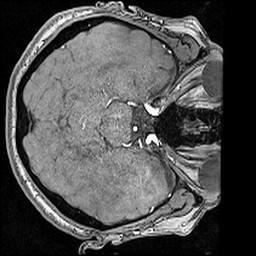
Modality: angio
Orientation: axial
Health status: ill
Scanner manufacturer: siemens
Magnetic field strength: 3 T
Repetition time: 0.023 s
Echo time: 0.00418 s